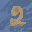
Label: 2